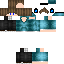
A male human skin with medium skin, wearing brown long hair dressed in a blue tshirt and black pants, featuring a closed mouth.